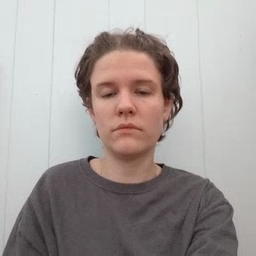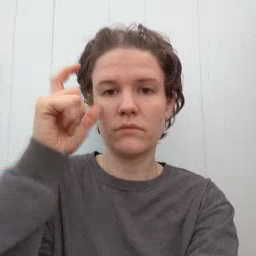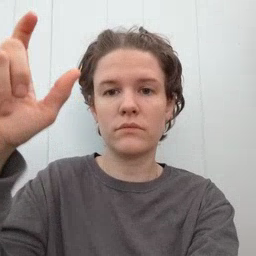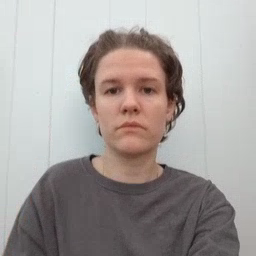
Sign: moon